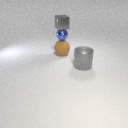
small blue metal sphere above large brown rubber sphere